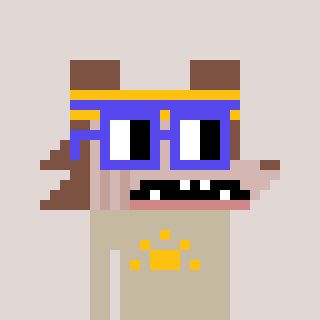
a pixel art character with square blue glasses, a werewolf-shaped head and a bege-colored body on a warm background